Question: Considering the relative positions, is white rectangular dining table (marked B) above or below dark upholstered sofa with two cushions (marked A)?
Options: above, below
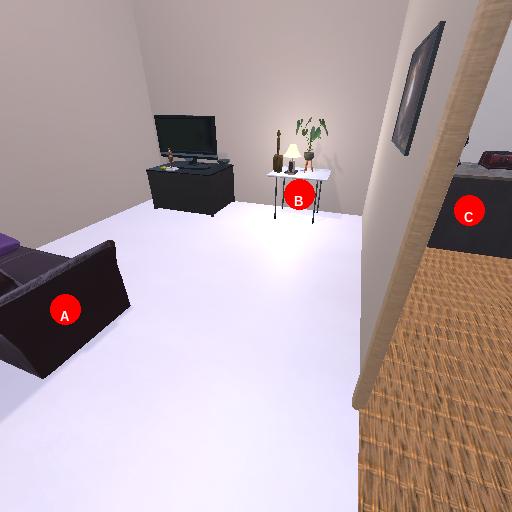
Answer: above